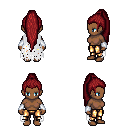
a pixel art fantasy rpg character, female body template, human, dark skin, white tattered cape, gold greaves, brunette extra-long topknot hairstyle, white cloth bracers, four views (front, back, left, right), 2x2 character sprite sheet, small pixel art, hard edges, no anti-aliasing